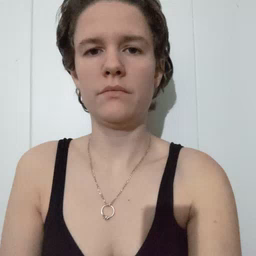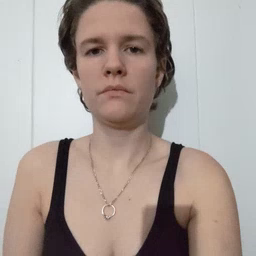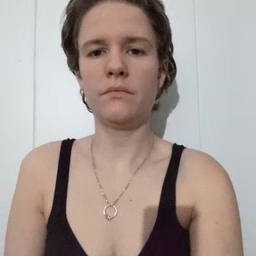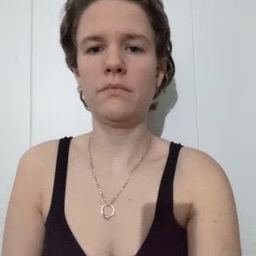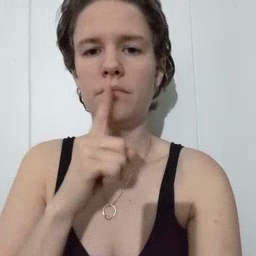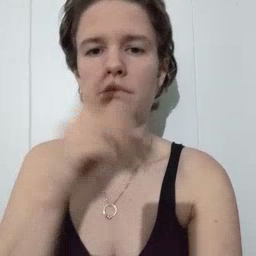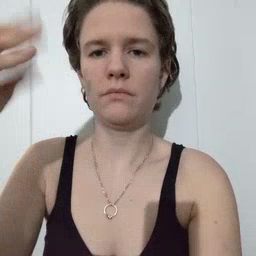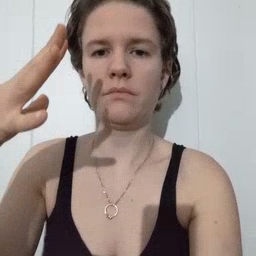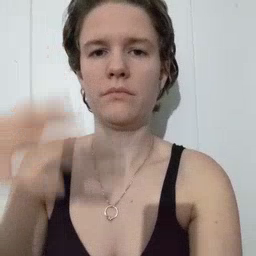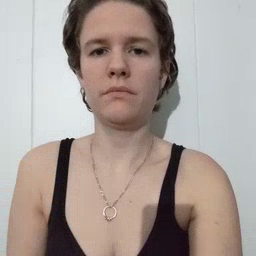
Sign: lamp